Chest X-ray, AP view. Patient: 58 years old, sex M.
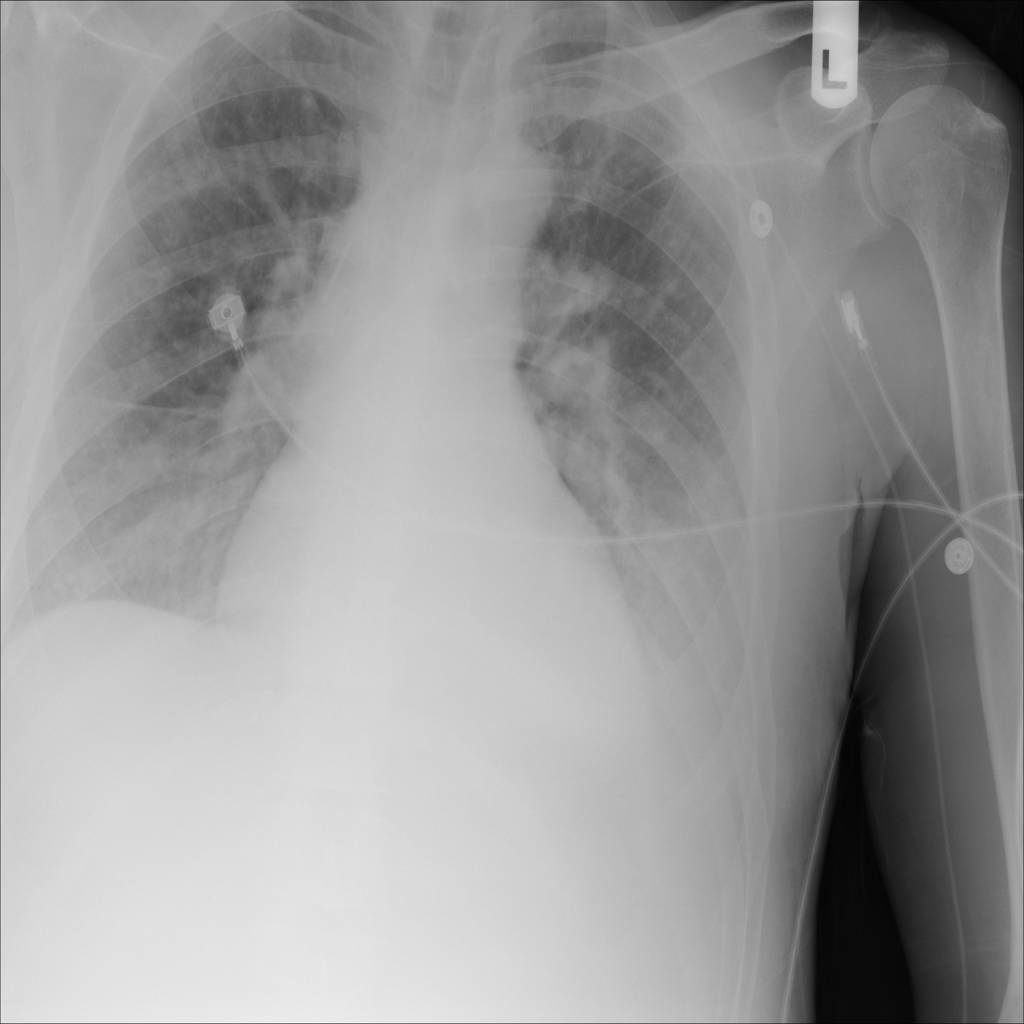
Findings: Edema